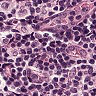
Metastatic tissue present: no